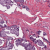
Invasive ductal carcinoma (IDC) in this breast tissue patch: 1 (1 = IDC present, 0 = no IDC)